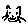
Label: cat